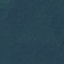
Land use / land cover: Forest